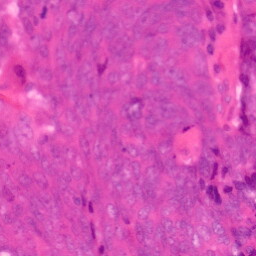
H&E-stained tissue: Colon